Interaction volume radius: 10 \u00c5
Interaction volume height: 25 \u00c5
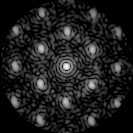
Disorder parameter: 0.3258